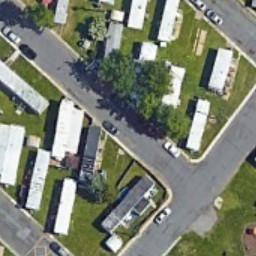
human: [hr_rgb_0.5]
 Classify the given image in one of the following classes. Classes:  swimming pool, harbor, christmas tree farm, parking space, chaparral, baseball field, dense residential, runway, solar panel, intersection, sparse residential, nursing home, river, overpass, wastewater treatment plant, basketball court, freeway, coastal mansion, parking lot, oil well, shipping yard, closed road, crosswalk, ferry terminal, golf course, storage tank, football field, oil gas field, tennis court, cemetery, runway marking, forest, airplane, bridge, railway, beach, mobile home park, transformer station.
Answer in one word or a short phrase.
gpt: mobile home park